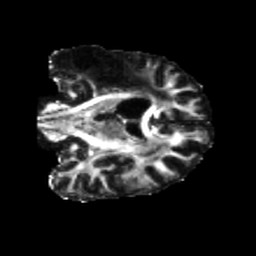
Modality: FA
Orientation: coronal
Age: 43
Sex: male
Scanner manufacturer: siemens
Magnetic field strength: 3 T
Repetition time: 5.25 s
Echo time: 0.08 s